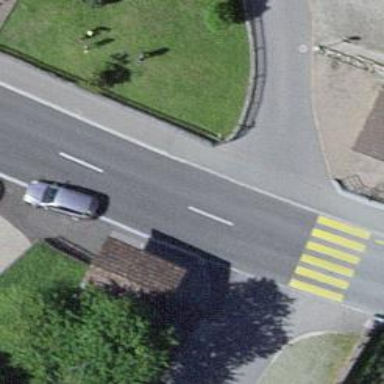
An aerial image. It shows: Public transport stop position.